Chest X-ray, PA view. Patient: 76 years old, sex M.
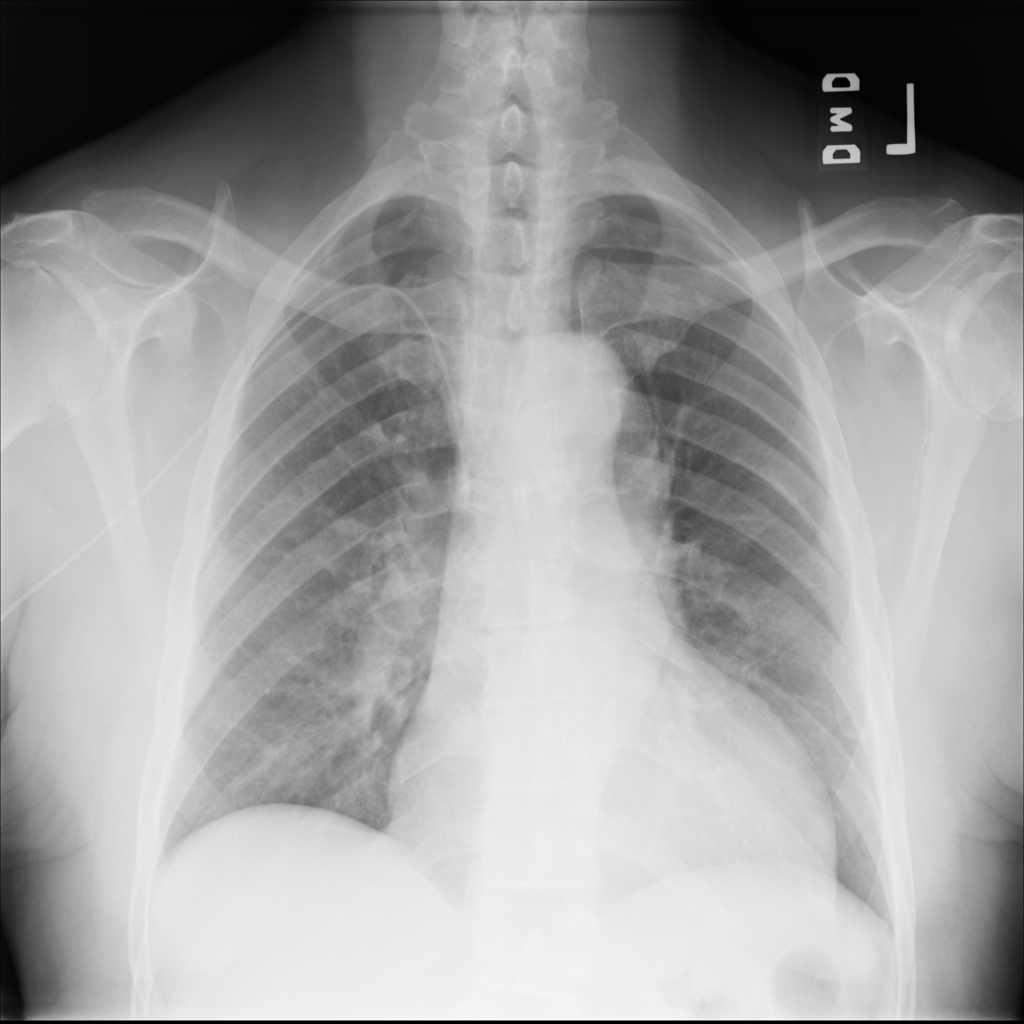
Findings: Cardiomegaly